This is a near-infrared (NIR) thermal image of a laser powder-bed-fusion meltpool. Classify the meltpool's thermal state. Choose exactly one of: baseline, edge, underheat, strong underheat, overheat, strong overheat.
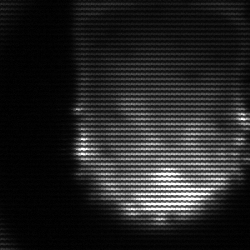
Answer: baseline